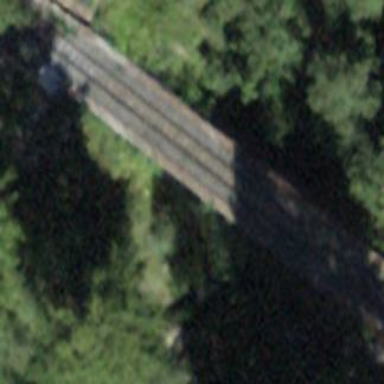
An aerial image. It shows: Man-made bridge.